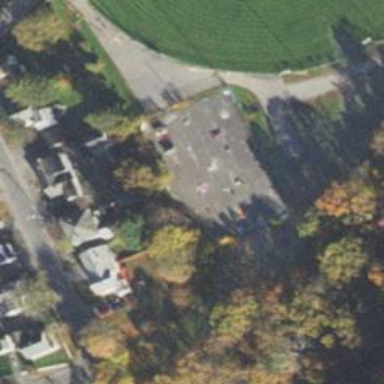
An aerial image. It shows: Playground area for leisure land.